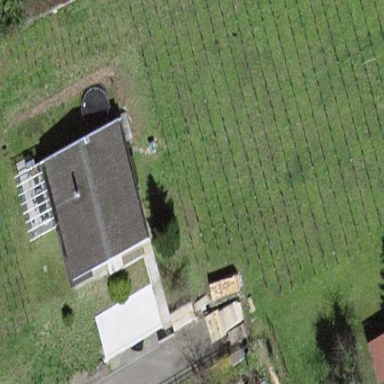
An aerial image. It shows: Vineyard growing grapes.